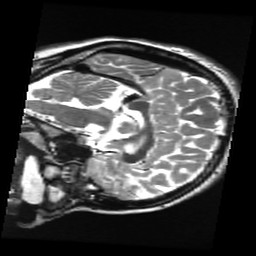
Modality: T2w
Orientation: sagittal
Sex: female
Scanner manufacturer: ge
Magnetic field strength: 3 T
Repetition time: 5 s
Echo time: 0.1017 s